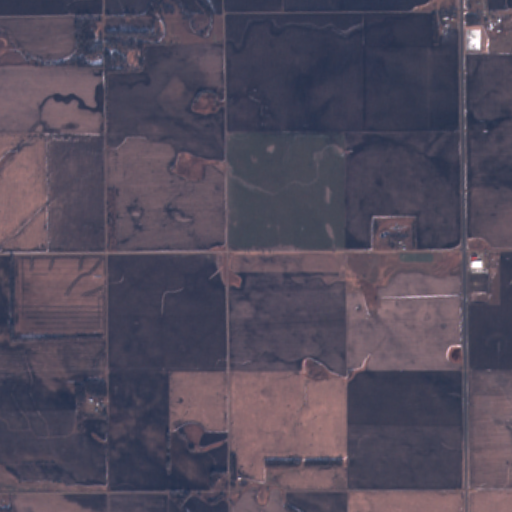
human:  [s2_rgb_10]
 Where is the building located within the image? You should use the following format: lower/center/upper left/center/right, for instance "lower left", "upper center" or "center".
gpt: The building is located in the center right of the image.
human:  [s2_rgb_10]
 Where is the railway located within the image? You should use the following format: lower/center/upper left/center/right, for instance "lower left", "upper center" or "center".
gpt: The railway is located in the lower of the image.
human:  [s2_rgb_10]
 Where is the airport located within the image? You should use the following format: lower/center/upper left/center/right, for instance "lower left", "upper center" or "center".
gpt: There is no airport in the image.